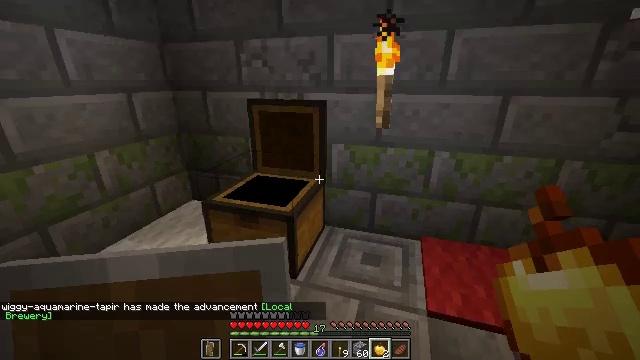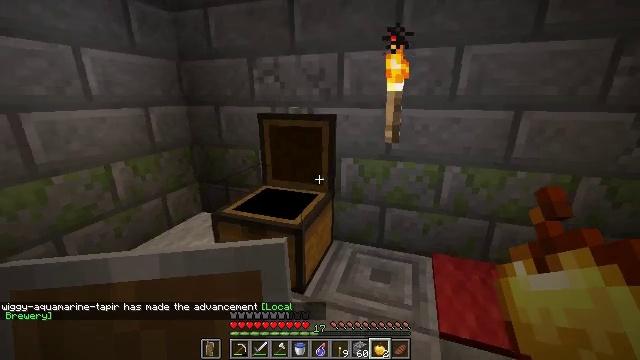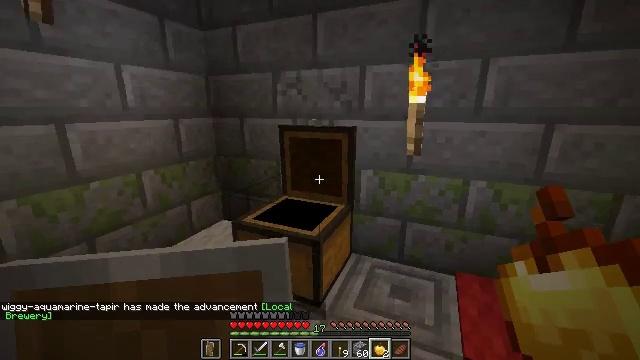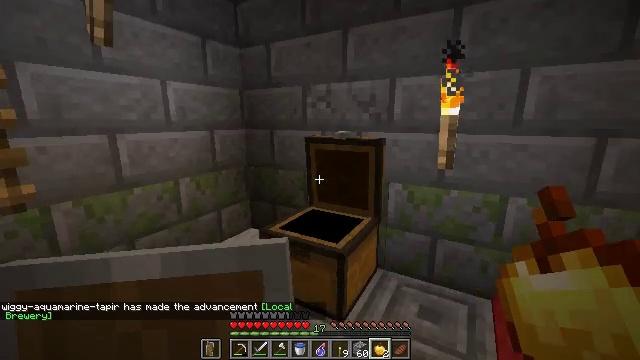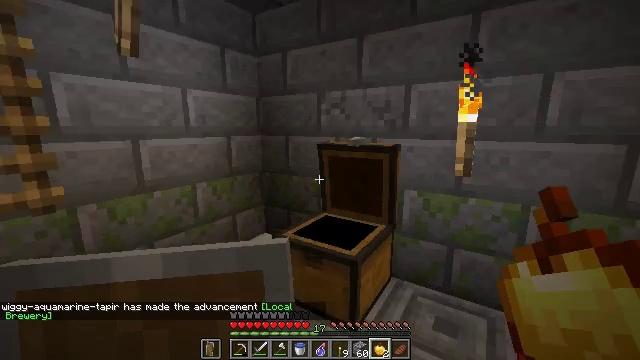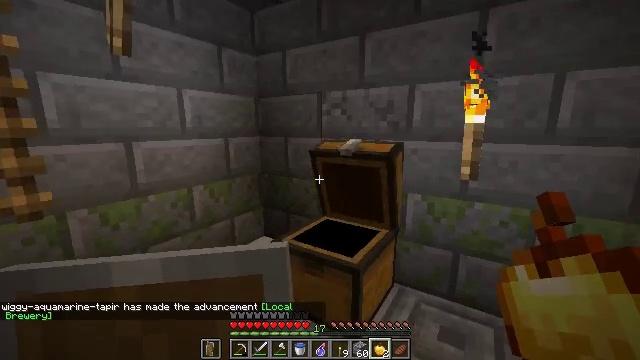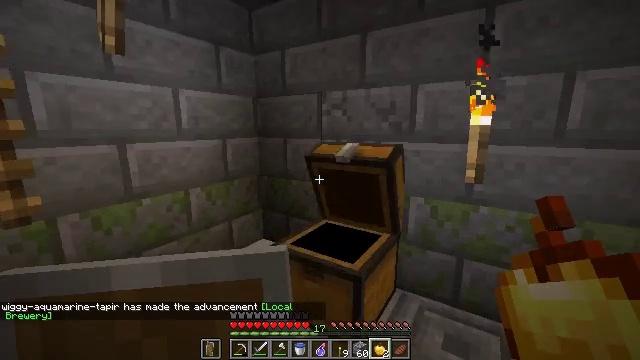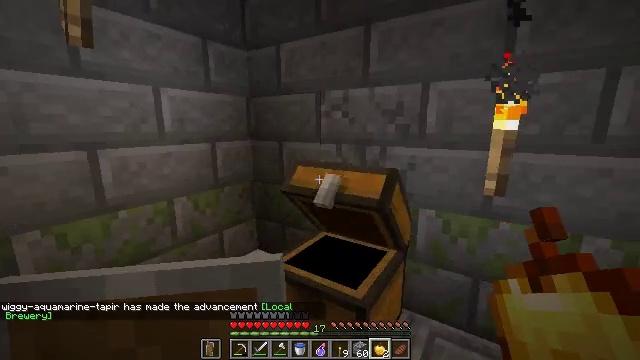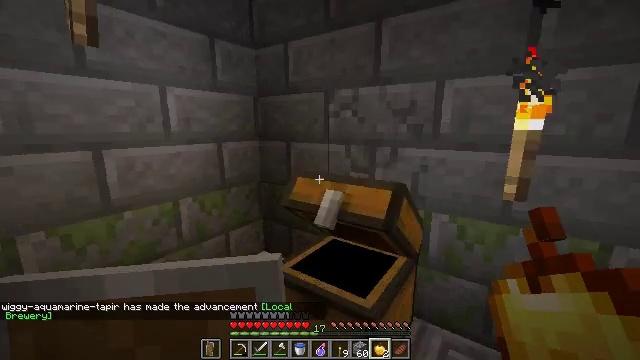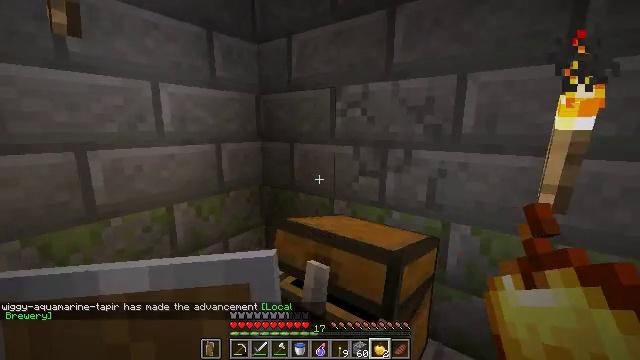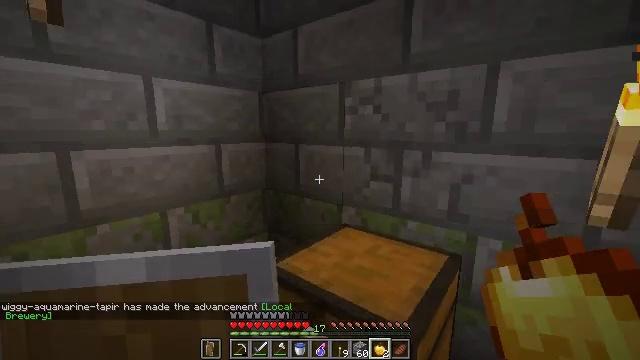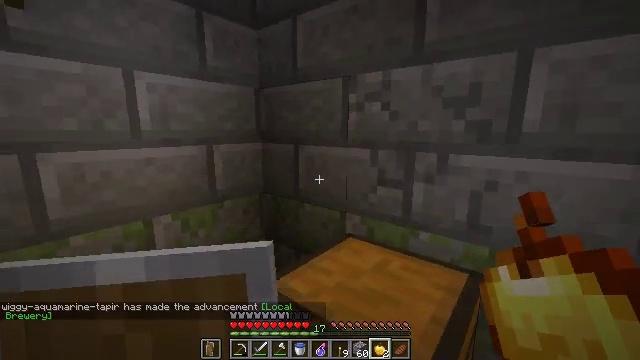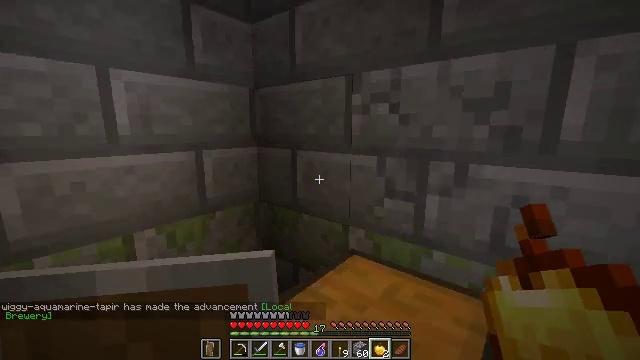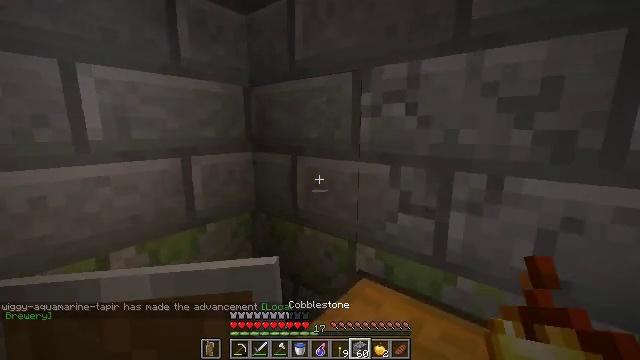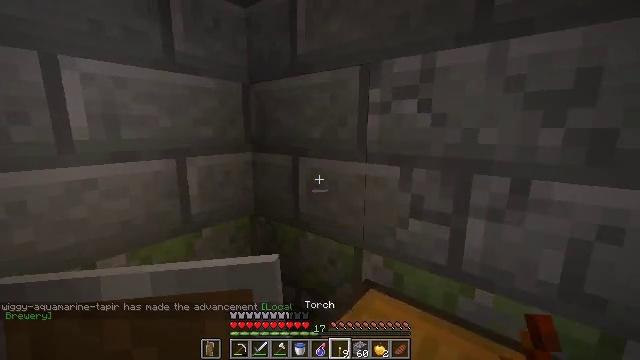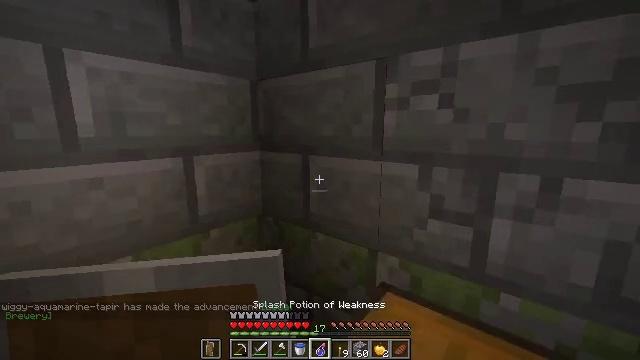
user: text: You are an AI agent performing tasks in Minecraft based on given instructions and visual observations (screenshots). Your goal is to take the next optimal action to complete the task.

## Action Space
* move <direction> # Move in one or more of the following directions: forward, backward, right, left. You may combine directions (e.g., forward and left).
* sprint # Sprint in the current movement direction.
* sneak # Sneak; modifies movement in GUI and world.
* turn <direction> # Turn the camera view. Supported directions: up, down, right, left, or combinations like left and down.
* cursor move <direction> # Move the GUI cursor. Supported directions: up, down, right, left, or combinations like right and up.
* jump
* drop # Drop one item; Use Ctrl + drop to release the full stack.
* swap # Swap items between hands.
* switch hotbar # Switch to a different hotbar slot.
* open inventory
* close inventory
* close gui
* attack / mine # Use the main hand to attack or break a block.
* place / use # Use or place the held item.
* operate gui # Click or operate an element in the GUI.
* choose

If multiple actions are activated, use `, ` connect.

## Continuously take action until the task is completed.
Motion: motion action
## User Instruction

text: Gather iron bars to use them later.
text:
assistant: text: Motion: turn left and up
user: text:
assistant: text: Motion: turn left and up
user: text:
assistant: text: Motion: turn left and up
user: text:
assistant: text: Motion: turn left and up
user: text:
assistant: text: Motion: move forward
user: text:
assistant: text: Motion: move forward
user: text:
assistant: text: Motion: move forward
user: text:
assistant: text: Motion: move forward, turn left
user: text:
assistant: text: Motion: move forward, turn left
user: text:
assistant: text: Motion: move forward, turn left
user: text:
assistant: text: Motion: move forward
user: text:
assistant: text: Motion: move forward
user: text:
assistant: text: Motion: move forward
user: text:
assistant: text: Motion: no_op
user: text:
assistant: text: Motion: no_op
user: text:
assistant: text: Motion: no_op
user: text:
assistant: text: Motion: turn left
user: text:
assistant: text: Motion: turn left
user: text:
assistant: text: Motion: turn left
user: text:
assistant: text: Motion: turn left
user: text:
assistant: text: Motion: turn left
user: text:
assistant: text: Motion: turn left
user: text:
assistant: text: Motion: no_op
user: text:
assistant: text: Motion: no_op
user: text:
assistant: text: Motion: no_op
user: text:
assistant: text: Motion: no_op
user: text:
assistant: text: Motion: no_op
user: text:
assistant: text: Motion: no_op
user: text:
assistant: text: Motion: no_op
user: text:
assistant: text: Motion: no_op